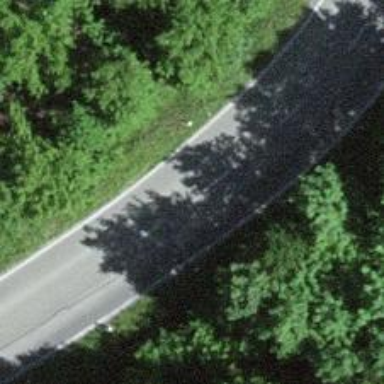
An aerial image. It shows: Tertiary road with asphalt surface.